Question: I have tableview, where create new rows and set them layout manually. In every row there are 3 main elements: image, textview for title and textview for description. To move them where I want, I use two linear layouts. I want textview for description (named as descView) show text in two lines, but instead - it shows only one. What did I do wrong or what method to call, so view shows text in two lines. Would be perfect if it wraps text by word (not char).
Screenshot of what I have now:

Code of creating new row ('New' is Object where I save information (text, image, etc.)):
'''
private TableRow formRow(New item) {
//prepare table row parameters
TableRow tr = new TableRow(this);
tr.setBackgroundResource(R.drawable.results_table_row);
tr.setVerticalGravity(Gravity.CENTER);
tr.setTag(item.getTitle());
tr.setOnTouchListener(new OnTouchListener() {
public boolean onTouch(View v, MotionEvent event) {
// TODO Auto-generated method stub
if (event.getAction() == MotionEvent.ACTION_UP) {
v.setBackgroundResource(R.drawable.results_table_row);
} else if (event.getAction() == MotionEvent.ACTION_DOWN) {
v.setBackgroundResource(R.drawable.results_table_row_touched);
}
return true;
}
});
//create main layout for content
LinearLayout layout = new LinearLayout(this);
layout.setOrientation(LinearLayout.HORIZONTAL);
//add image
int imageID = Integer.parseInt(item.getPictureSrc());
ImageView image = new ImageView(this);
image.setImageResource(imageID);
image.setPadding(5, 5, 5, 5);
layout.addView(image);
//add another layout for title and description
LinearLayout descLayout = new LinearLayout(this);
descLayout.setOrientation(LinearLayout.VERTICAL);
descLayout.setLayoutParams(new LayoutParams(LayoutParams.WRAP_CONTENT, LayoutParams.WRAP_CONTENT));
//add title
TextView titleView = new TextView(this);
titleView.setText(item.getTitle());
titleView.setPadding(5, 0, 0, 0);
titleView.setTextAppearance(this, R.style.TableRowStyle_ChildTitle);
titleView.setLines(1);
descLayout.addView(titleView);
//add description
TextView descView = new TextView(this);
descView.setText(item.getDescription());
descView.setPadding(5, 0, 0, 0);
descView.setTextAppearance(this, R.style.TableRowStyle_ChildText);
descView.setInputType(InputType.TYPE_TEXT_FLAG_MULTI_LINE);
descView.setLayoutParams(new LayoutParams(LayoutParams.WRAP_CONTENT, LayoutParams.WRAP_CONTENT));
//descView.setEllipsize(TextUtils.TruncateAt.END);
descView.setLines(2);
descLayout.addView(descView);
//add description layout to main layout
layout.addView(descLayout);
//finally, add layout to row
tr.addView(layout);
return tr;
}
'''
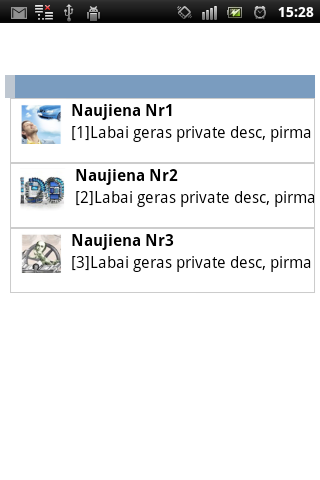
Answer: I set max lines to some number and set characters length by calculating character to first dot. So now application know how much information to show and no such bug appear